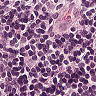
Metastatic tissue present: no